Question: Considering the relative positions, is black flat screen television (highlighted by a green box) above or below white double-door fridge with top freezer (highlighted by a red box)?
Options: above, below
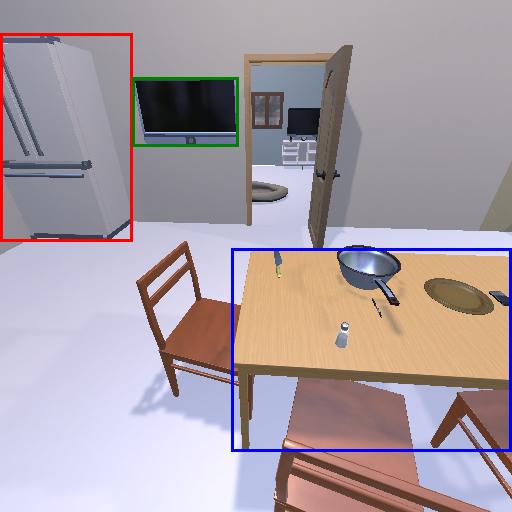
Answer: above